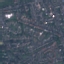
Land use / land cover class: Residential